Question: One day when I open my Swift workspace, this error occurs all the time, I can't clean even do anything. I'm falling apart.

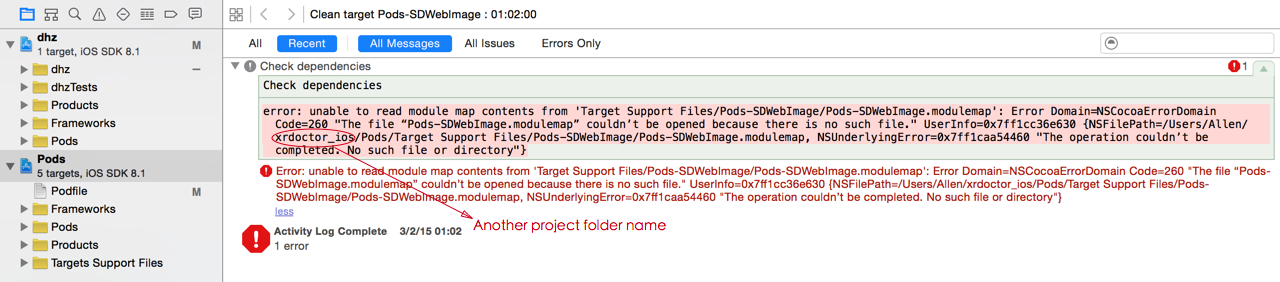
Answer: Finally I solved this issue by the following step:
'''
1. stash local changes
2. stash apply
3. pod install
'''
Then everything work well.